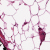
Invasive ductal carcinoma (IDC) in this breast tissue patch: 0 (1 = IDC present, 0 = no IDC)